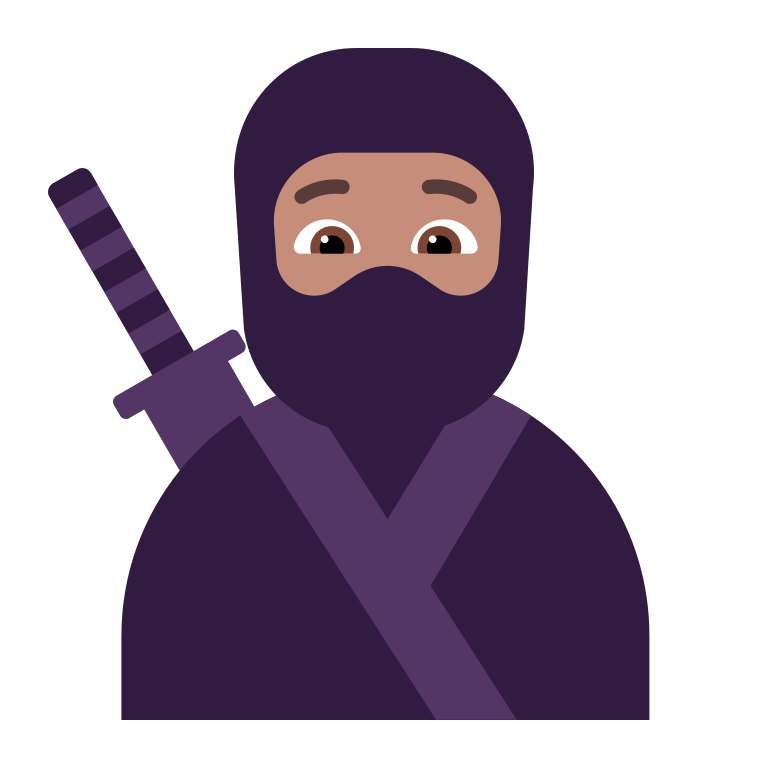
ninja flat